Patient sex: M
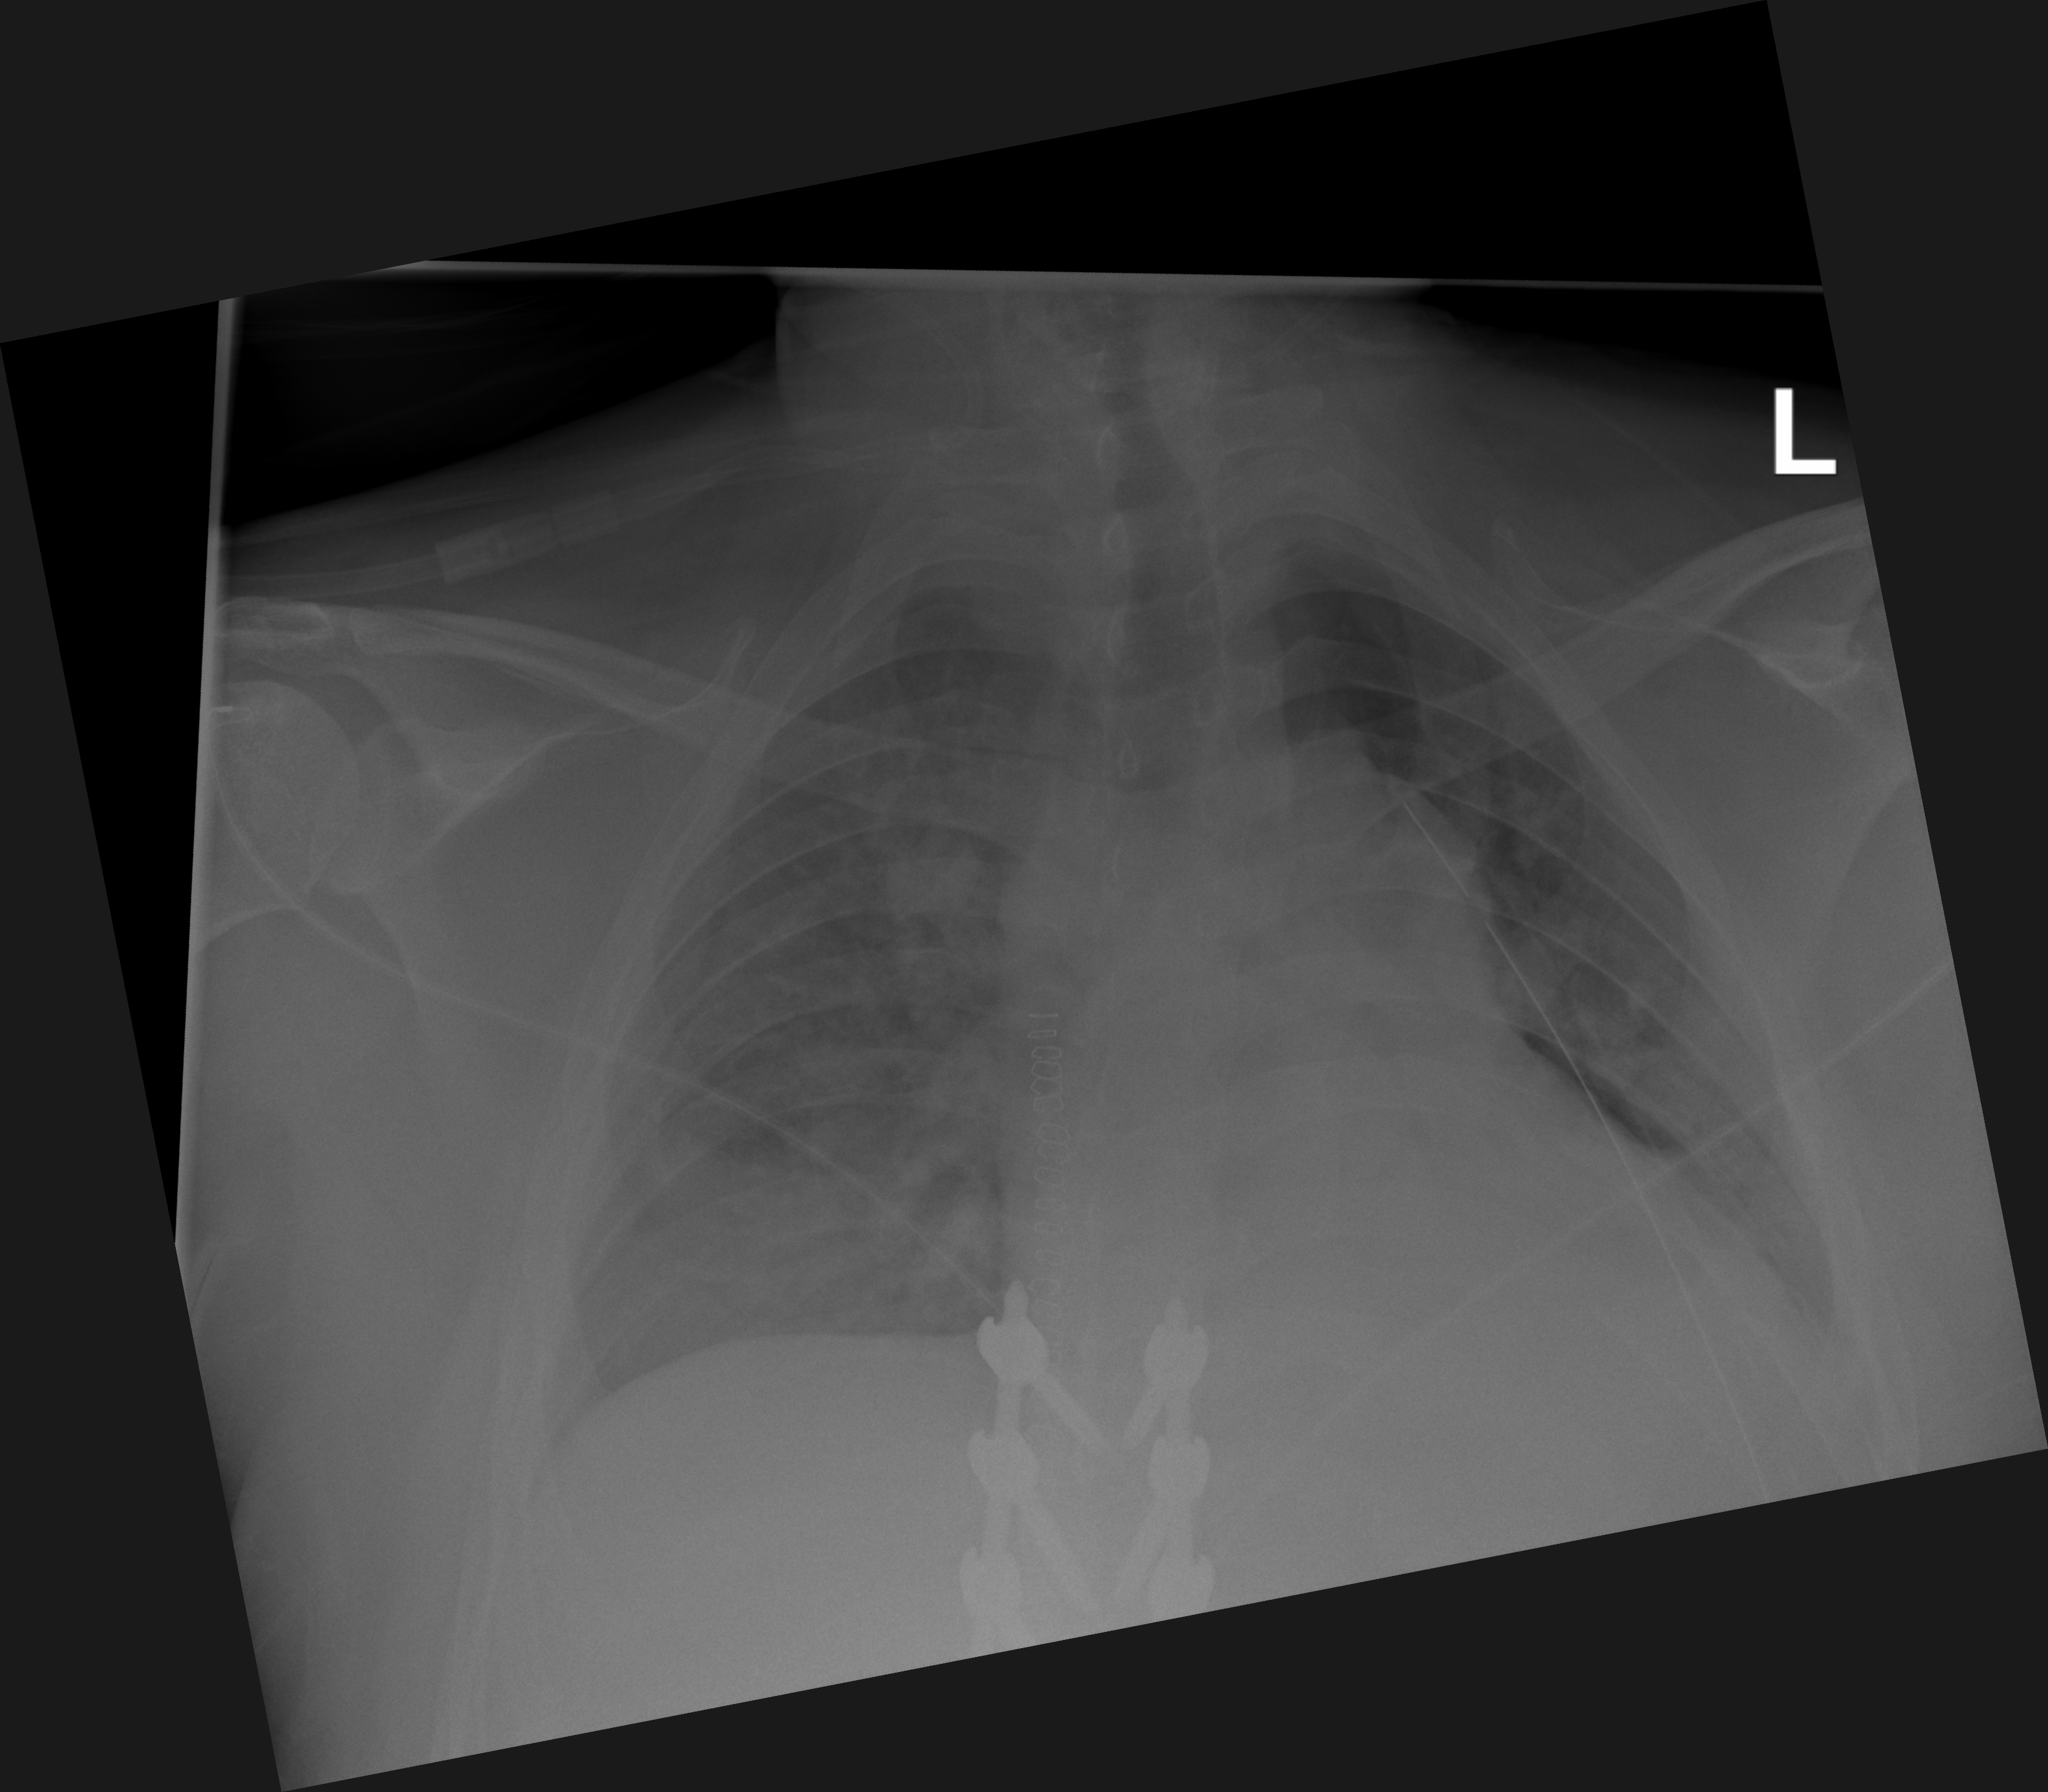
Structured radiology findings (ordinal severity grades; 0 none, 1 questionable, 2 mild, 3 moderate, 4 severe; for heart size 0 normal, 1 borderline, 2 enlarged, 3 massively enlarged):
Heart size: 1
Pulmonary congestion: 2
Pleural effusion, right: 3
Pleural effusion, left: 2
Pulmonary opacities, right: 3
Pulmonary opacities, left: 2
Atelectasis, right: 2
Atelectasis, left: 2